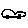
Label: car